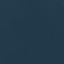
Land use / land cover: SeaLake